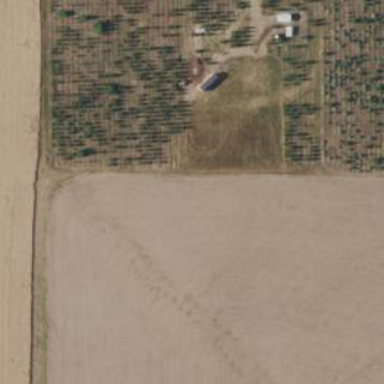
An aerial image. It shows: Orchard.